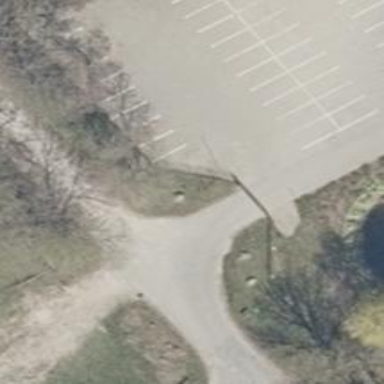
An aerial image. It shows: Driveway with grade 1 track surface.